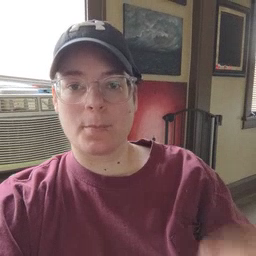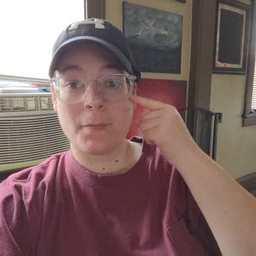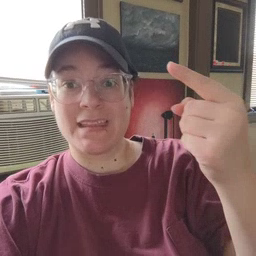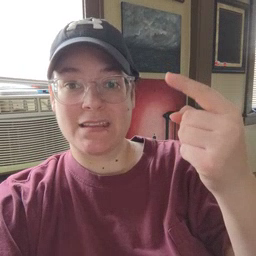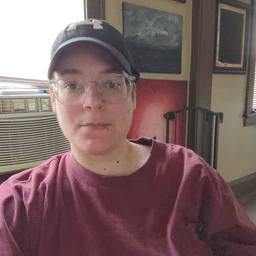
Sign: penny